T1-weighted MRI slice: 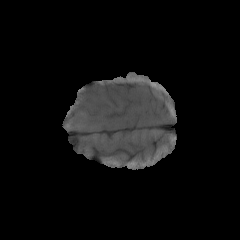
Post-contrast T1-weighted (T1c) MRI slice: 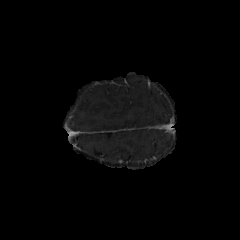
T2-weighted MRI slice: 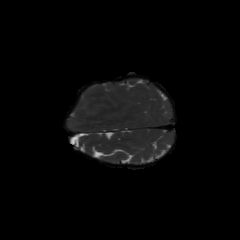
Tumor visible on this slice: no